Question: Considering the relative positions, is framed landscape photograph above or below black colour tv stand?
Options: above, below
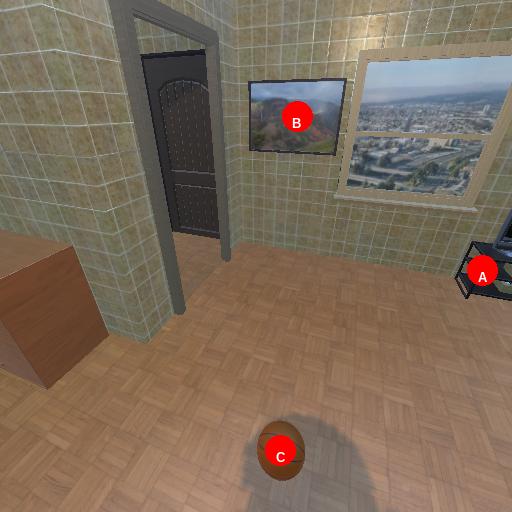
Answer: above